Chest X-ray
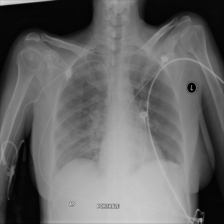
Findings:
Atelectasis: negative
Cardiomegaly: negative
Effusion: negative
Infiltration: negative
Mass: negative
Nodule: negative
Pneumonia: negative
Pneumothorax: negative
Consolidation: negative
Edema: negative
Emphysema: negative
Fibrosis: negative
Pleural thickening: negative
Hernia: negative